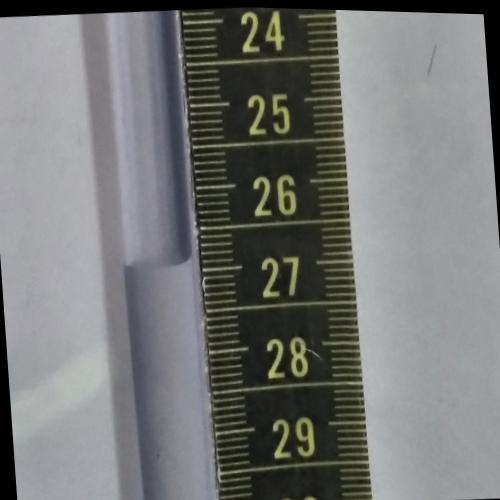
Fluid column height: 26.9 cm